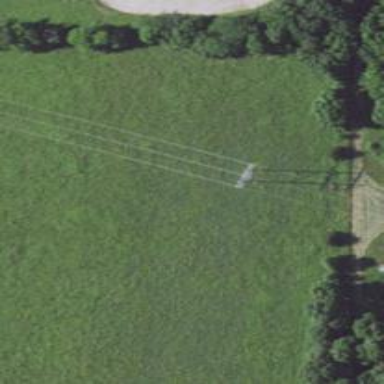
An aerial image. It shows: H-frame power tower with distinctive design.